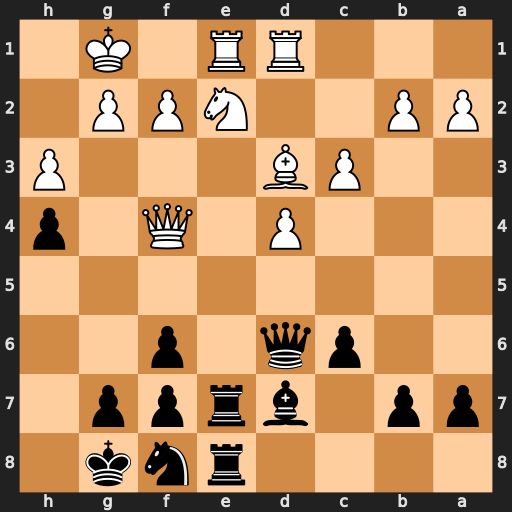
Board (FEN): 4rnk1/pp1brpp1/2pq1p2/8/3P1Q1p/2PB3P/PP2NPP1/3RR1K1
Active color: b
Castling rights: -
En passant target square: -
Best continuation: Qxf4 Nxf4 Rxe1+ Rxe1 Rxe1+